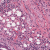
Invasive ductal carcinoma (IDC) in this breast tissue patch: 1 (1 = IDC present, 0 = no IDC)